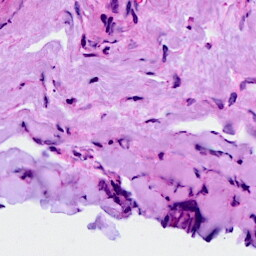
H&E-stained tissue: Breast